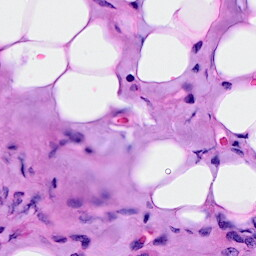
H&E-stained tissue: Breast